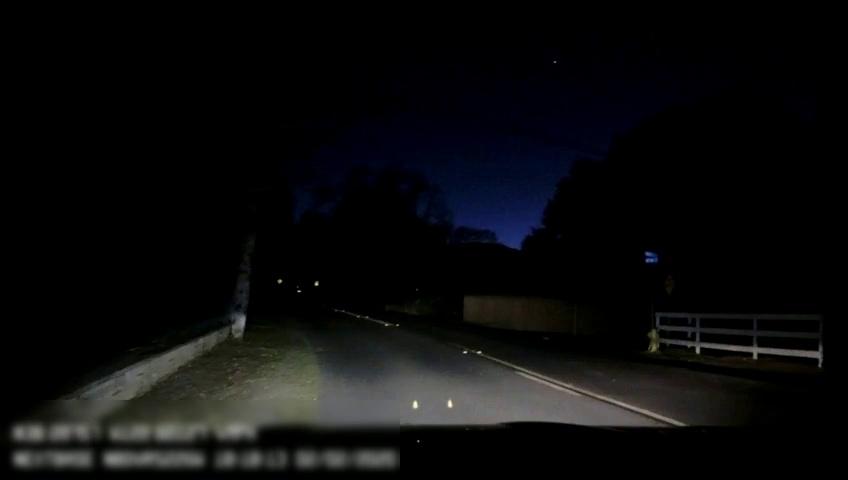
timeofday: Night
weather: Other
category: Drivable Space
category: Lanes | Current Lane
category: Traffic | Signs